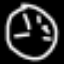
Label: clock